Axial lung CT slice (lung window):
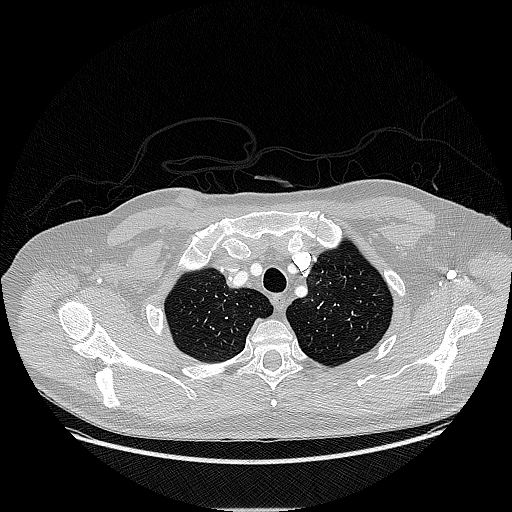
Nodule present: no